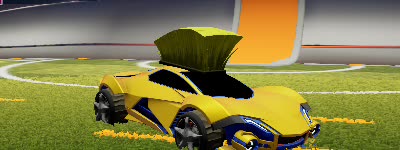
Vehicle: werewolf